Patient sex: M
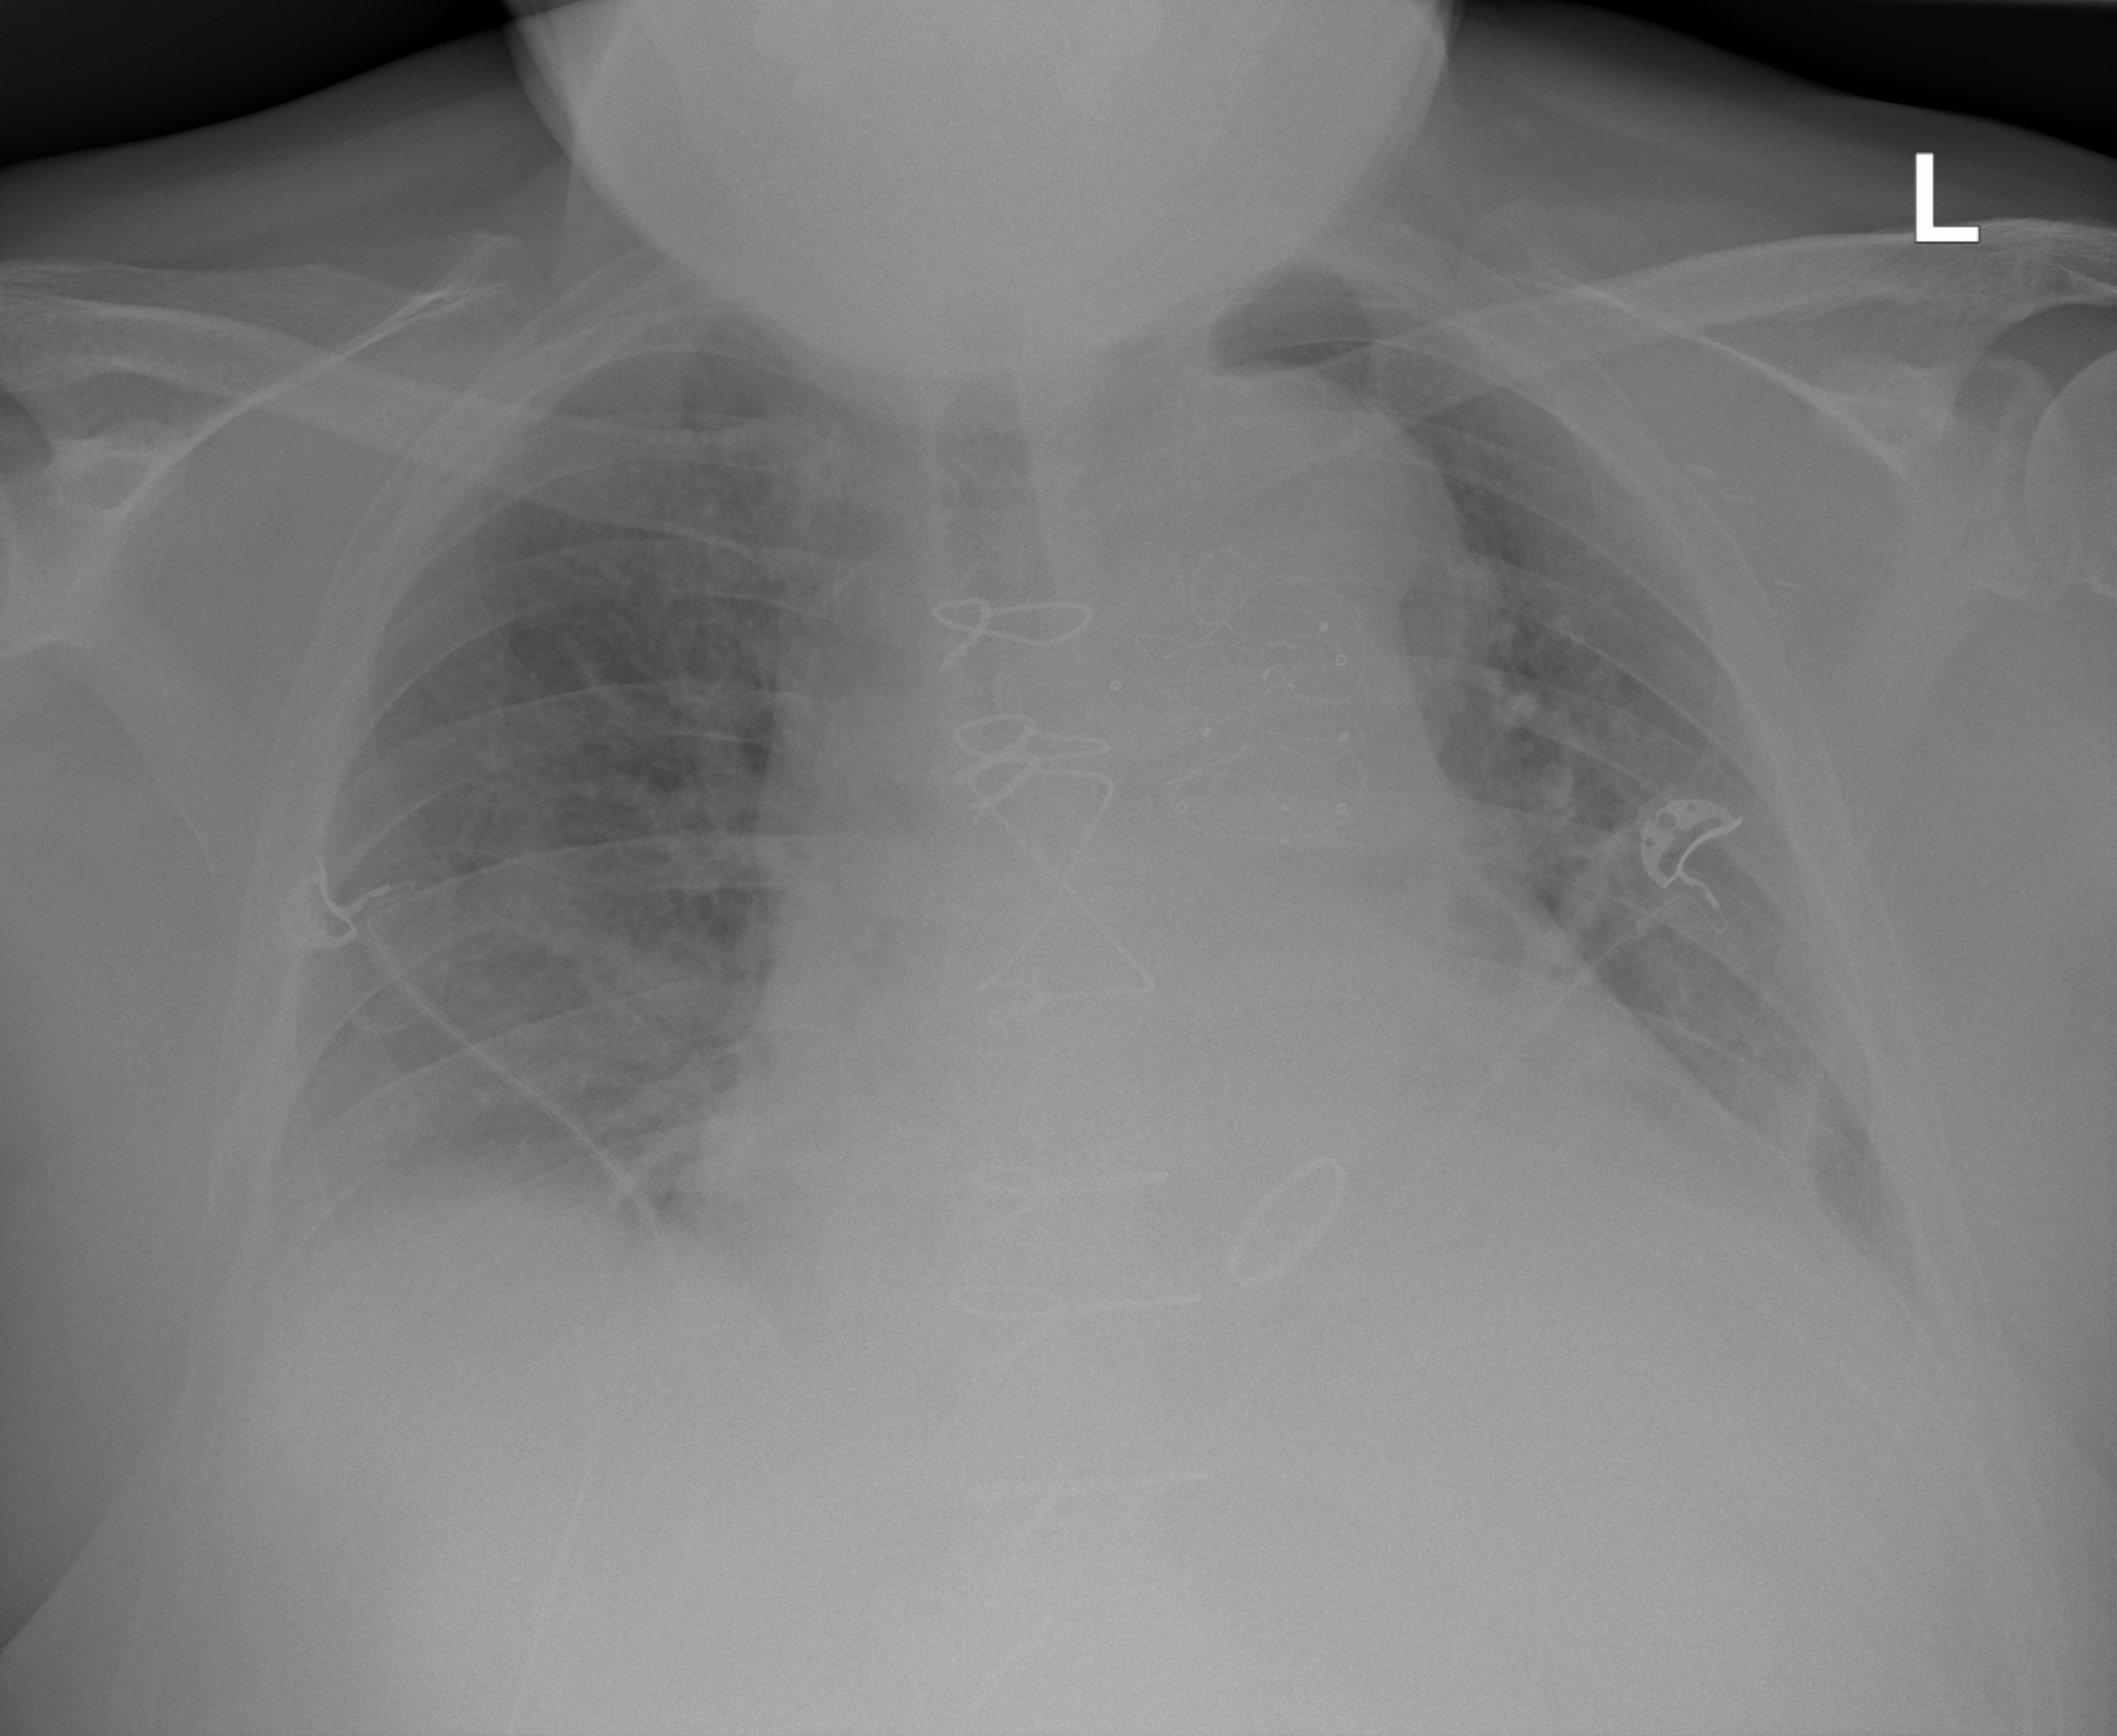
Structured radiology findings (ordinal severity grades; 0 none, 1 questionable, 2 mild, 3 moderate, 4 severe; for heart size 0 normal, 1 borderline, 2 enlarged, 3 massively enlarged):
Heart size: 3
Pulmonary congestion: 2
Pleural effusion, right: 2
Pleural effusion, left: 2
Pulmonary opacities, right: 2
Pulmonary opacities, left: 2
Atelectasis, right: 2
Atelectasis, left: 2